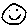
Label: smiley face